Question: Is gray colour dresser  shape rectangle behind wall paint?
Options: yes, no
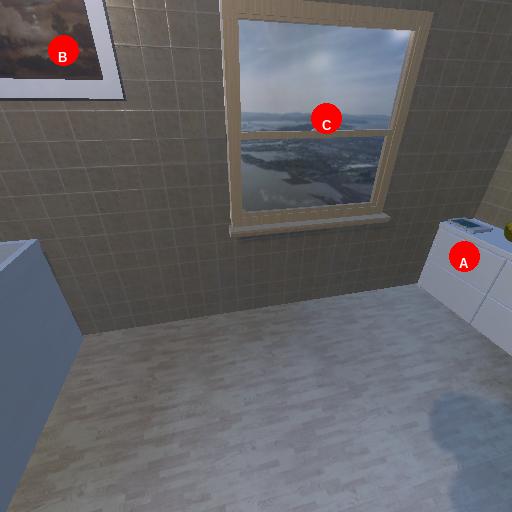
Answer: yes